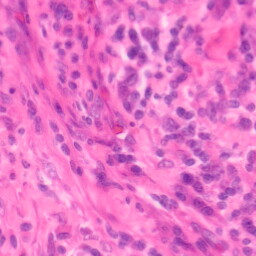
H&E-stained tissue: Colon